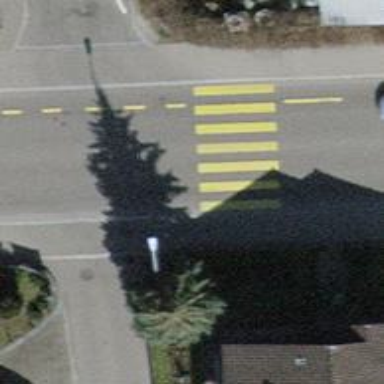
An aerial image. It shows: Marked zebra crossing on the road.